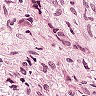
Metastatic tissue present: yes